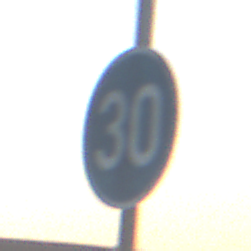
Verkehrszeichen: VorgeschriebeneMindestgeschwindigkeit
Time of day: SunriseSunset
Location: Outdoor (Nature)
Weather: Clear
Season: Winter
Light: Natural